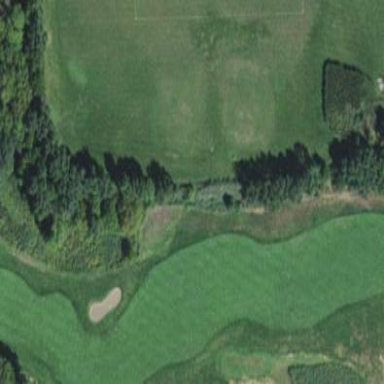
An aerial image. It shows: Well-maintained grassy area known as fairway on golf course.